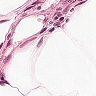
Metastatic tissue present: no